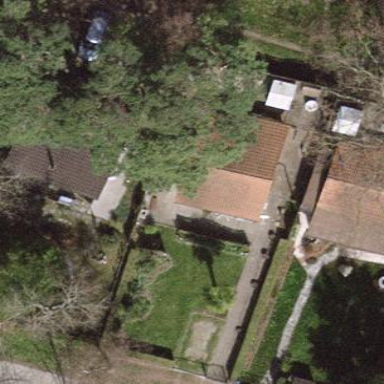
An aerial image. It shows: Simple house.